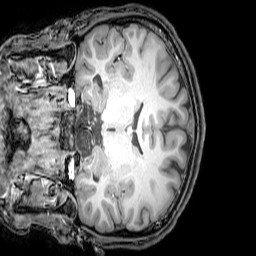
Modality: T1w
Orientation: coronal
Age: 25
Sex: male
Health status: healthy
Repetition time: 0.081 s
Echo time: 0.037 s